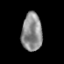
Tissue: prostate
Cell type: NK cells
Senescence score: 0.3052
Nuclear area (px): 762
Mean DAPI intensity: 140.245